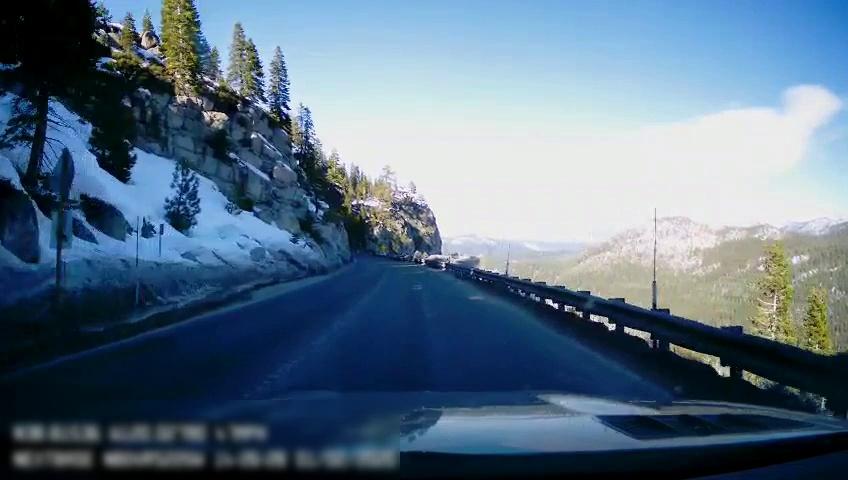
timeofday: Day
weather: Snowy
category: Drivable Space
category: Lanes | Current Lane